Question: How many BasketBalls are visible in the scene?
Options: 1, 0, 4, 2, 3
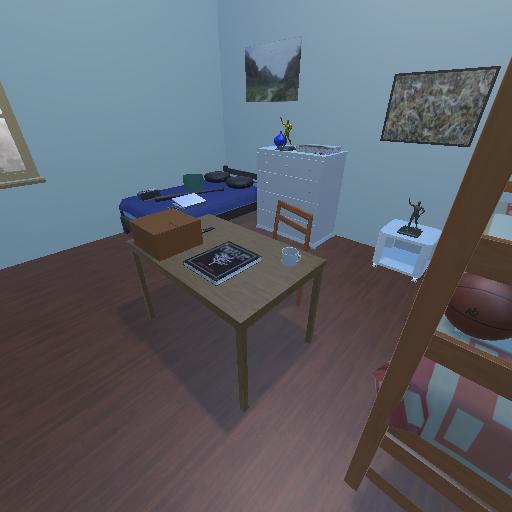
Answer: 1